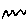
Label: zigzag